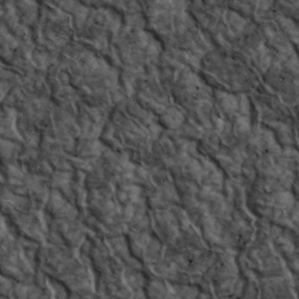
Label: non_frost